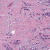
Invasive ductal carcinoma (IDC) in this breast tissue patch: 1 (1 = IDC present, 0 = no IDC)